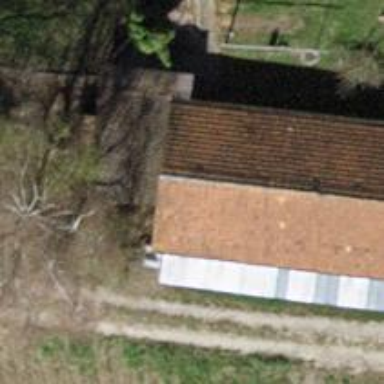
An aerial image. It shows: Shed building.